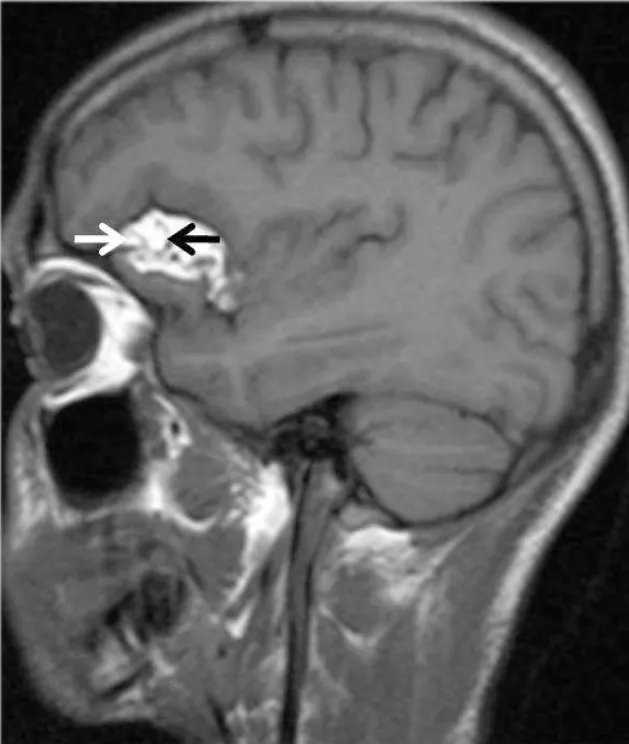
T1-weighted right parasagittal image shows the lesion having typical T1 shortening with bright signal specific of lipomas (white arrow). Multiple linear flow voids are also seen within the lesion (black arrow).
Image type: radiology (mri)